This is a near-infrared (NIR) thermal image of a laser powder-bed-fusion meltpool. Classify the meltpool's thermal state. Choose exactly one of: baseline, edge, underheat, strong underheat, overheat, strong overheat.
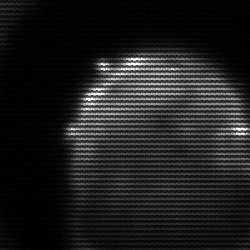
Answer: edge